Interaction volume radius: 5 \u00c5
Interaction volume height: 20 \u00c5
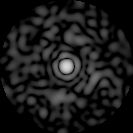
Disorder parameter: 0.854